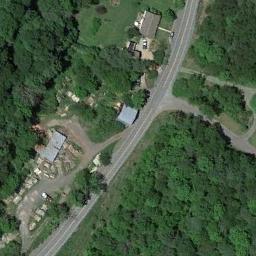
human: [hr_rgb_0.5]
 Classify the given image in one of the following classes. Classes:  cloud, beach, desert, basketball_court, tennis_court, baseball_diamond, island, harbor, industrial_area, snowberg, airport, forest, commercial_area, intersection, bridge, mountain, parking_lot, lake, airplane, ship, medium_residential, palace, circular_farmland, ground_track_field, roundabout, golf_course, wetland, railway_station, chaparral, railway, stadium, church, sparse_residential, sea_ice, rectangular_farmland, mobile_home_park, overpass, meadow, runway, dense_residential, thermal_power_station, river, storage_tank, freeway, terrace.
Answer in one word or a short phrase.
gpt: freeway